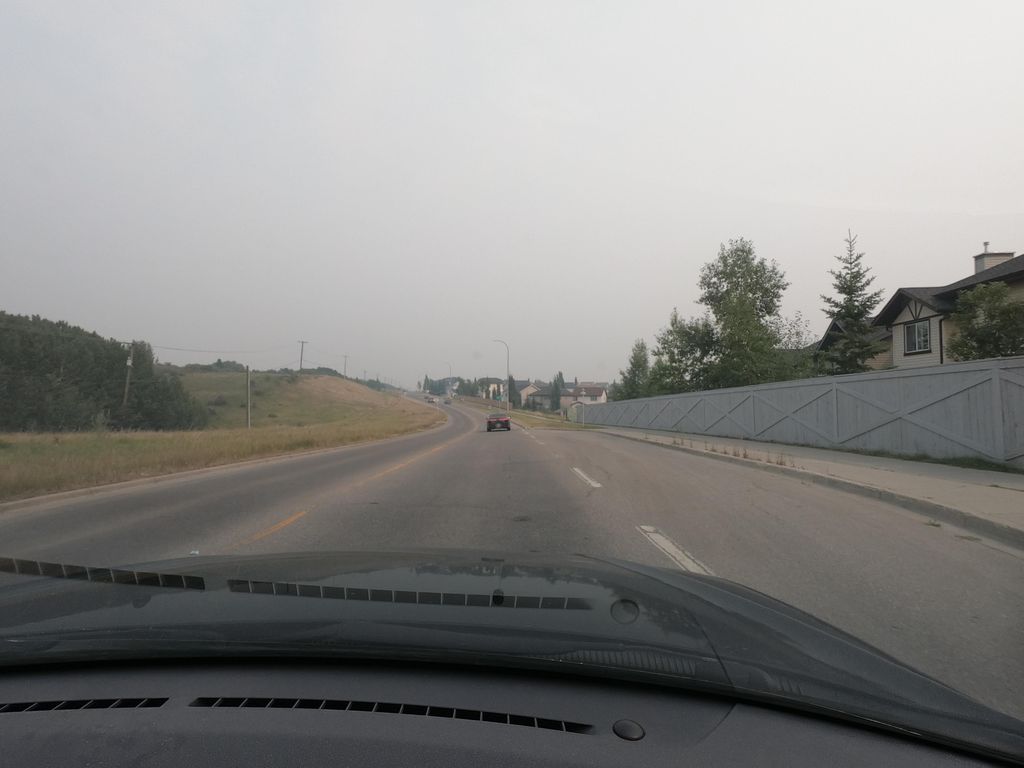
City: calgary